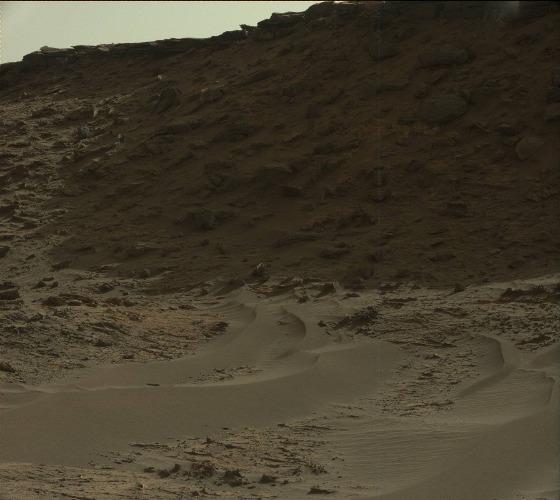
Terrain classes present: Bedrock, Shadow, Sky / Distant Mountains